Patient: sex M, age 61
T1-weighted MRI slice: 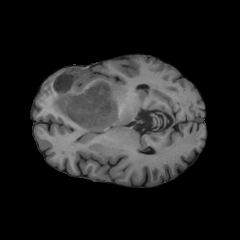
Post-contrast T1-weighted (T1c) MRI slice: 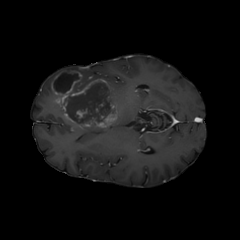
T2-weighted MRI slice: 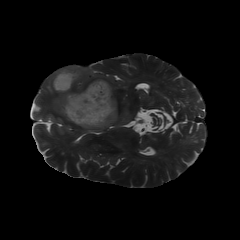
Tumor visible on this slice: yes
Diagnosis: Glioblastoma, IDH-wildtype
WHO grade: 4